二年级 · 算术
殖场。

1500 只

800 只

300 只

（1）一共有多少只鸡?

（2）鸭比鸡少多少只？
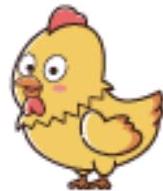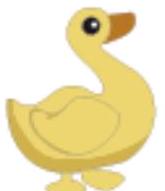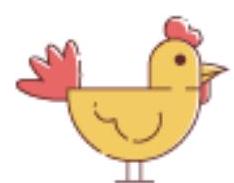
答案: 1) $1500+300=1800$ (只) ; 口答: 一共有 1800 只鸡。；（2） $1800-800=1000$ (只);口答: 鸭比鸡少 1000 只.